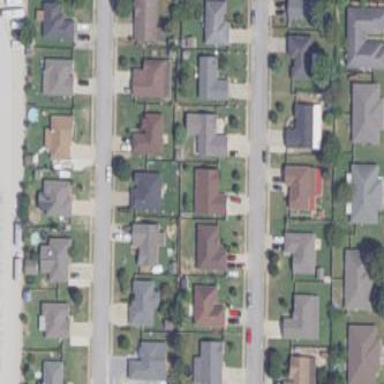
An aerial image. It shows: Sidewalk.